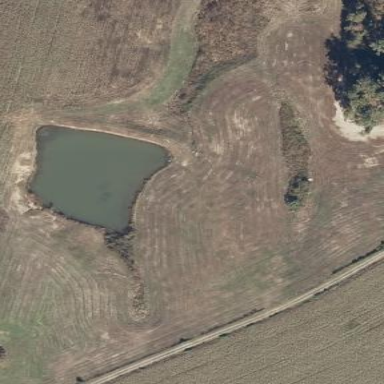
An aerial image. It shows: Peaceful pond surrounded by nature.